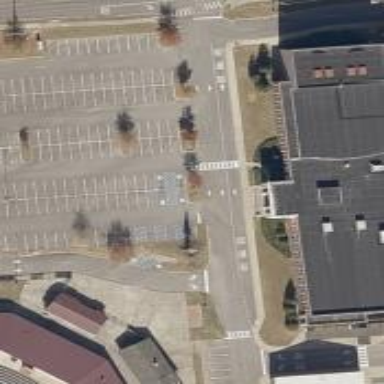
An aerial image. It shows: Parking space.